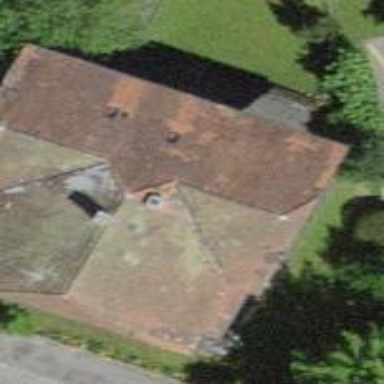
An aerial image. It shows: Residential building with half-hipped roof shape.